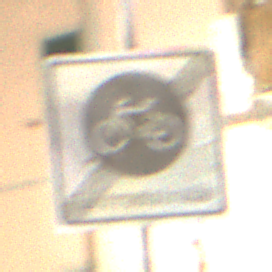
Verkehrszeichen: EndeFahrradstrasse
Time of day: Night
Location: Outdoor (Urban)
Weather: PartlyCloudy
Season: NotSpecified
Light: Artificial